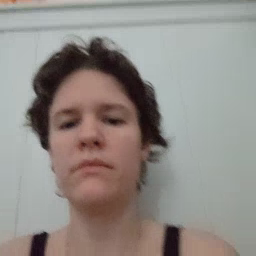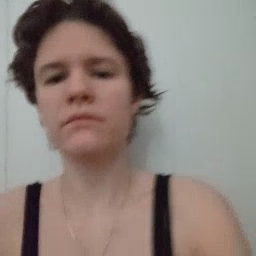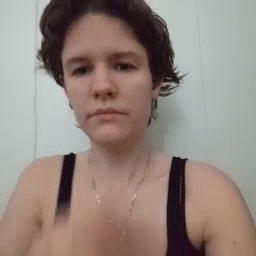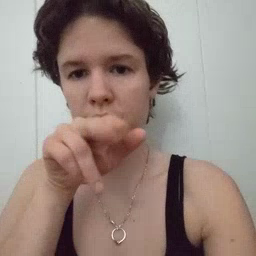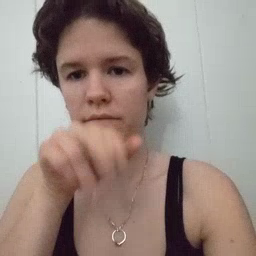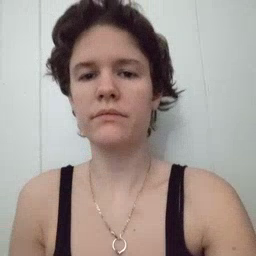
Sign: tongue